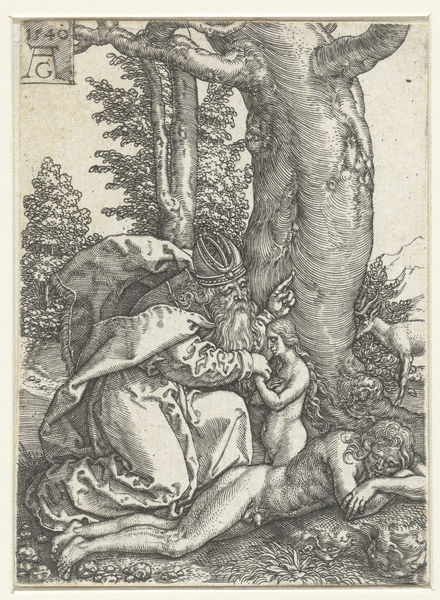
Titel: Schepping van Eva
Künstler: Heinrich Aldegrever
Standort: Amsterdam
Institution: Rijksmuseum
Schlagwörter: baum, berg, gott, laub, mann, nackt, umhang, frau, gras, tier, tiere, weg, bart, falten, ast, natur, stamm, fransen, gewand, wald, holzschnitt, nabel, geschlecht, adam, eva, penis, stich, hirsch, eden, dürer, kupferstich, geburt, gottvater, geand, schöpfung, erschaffung, aldegrever, boch, g, a, ag, 1540